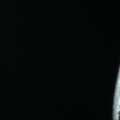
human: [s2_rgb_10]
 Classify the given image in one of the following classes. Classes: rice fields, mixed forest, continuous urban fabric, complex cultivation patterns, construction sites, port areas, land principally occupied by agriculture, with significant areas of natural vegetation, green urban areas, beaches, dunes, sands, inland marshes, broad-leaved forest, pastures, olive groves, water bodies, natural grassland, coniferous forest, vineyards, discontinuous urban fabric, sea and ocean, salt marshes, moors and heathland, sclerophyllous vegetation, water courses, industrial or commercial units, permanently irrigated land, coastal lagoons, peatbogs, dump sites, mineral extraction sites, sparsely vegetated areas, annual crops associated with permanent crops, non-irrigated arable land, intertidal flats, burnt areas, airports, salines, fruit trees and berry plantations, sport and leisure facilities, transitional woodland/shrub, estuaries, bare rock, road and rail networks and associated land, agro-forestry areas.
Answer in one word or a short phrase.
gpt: sea and ocean